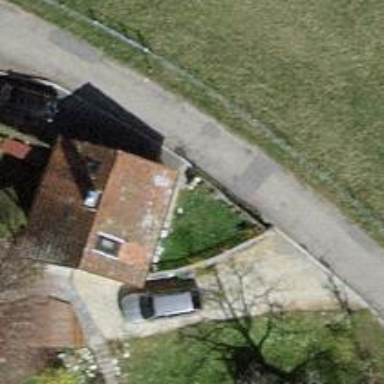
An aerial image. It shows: Driveway.